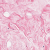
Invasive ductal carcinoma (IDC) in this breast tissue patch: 0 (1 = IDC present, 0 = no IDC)